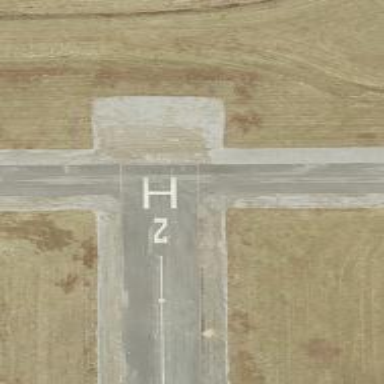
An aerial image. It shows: Image of taxiway at airport.